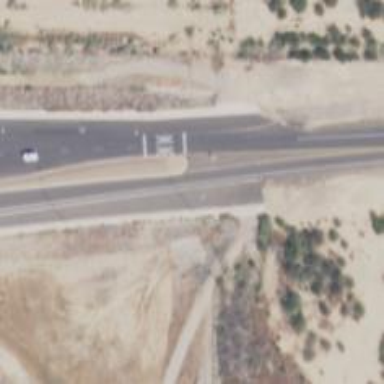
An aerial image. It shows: Secondary road with asphalt surface.